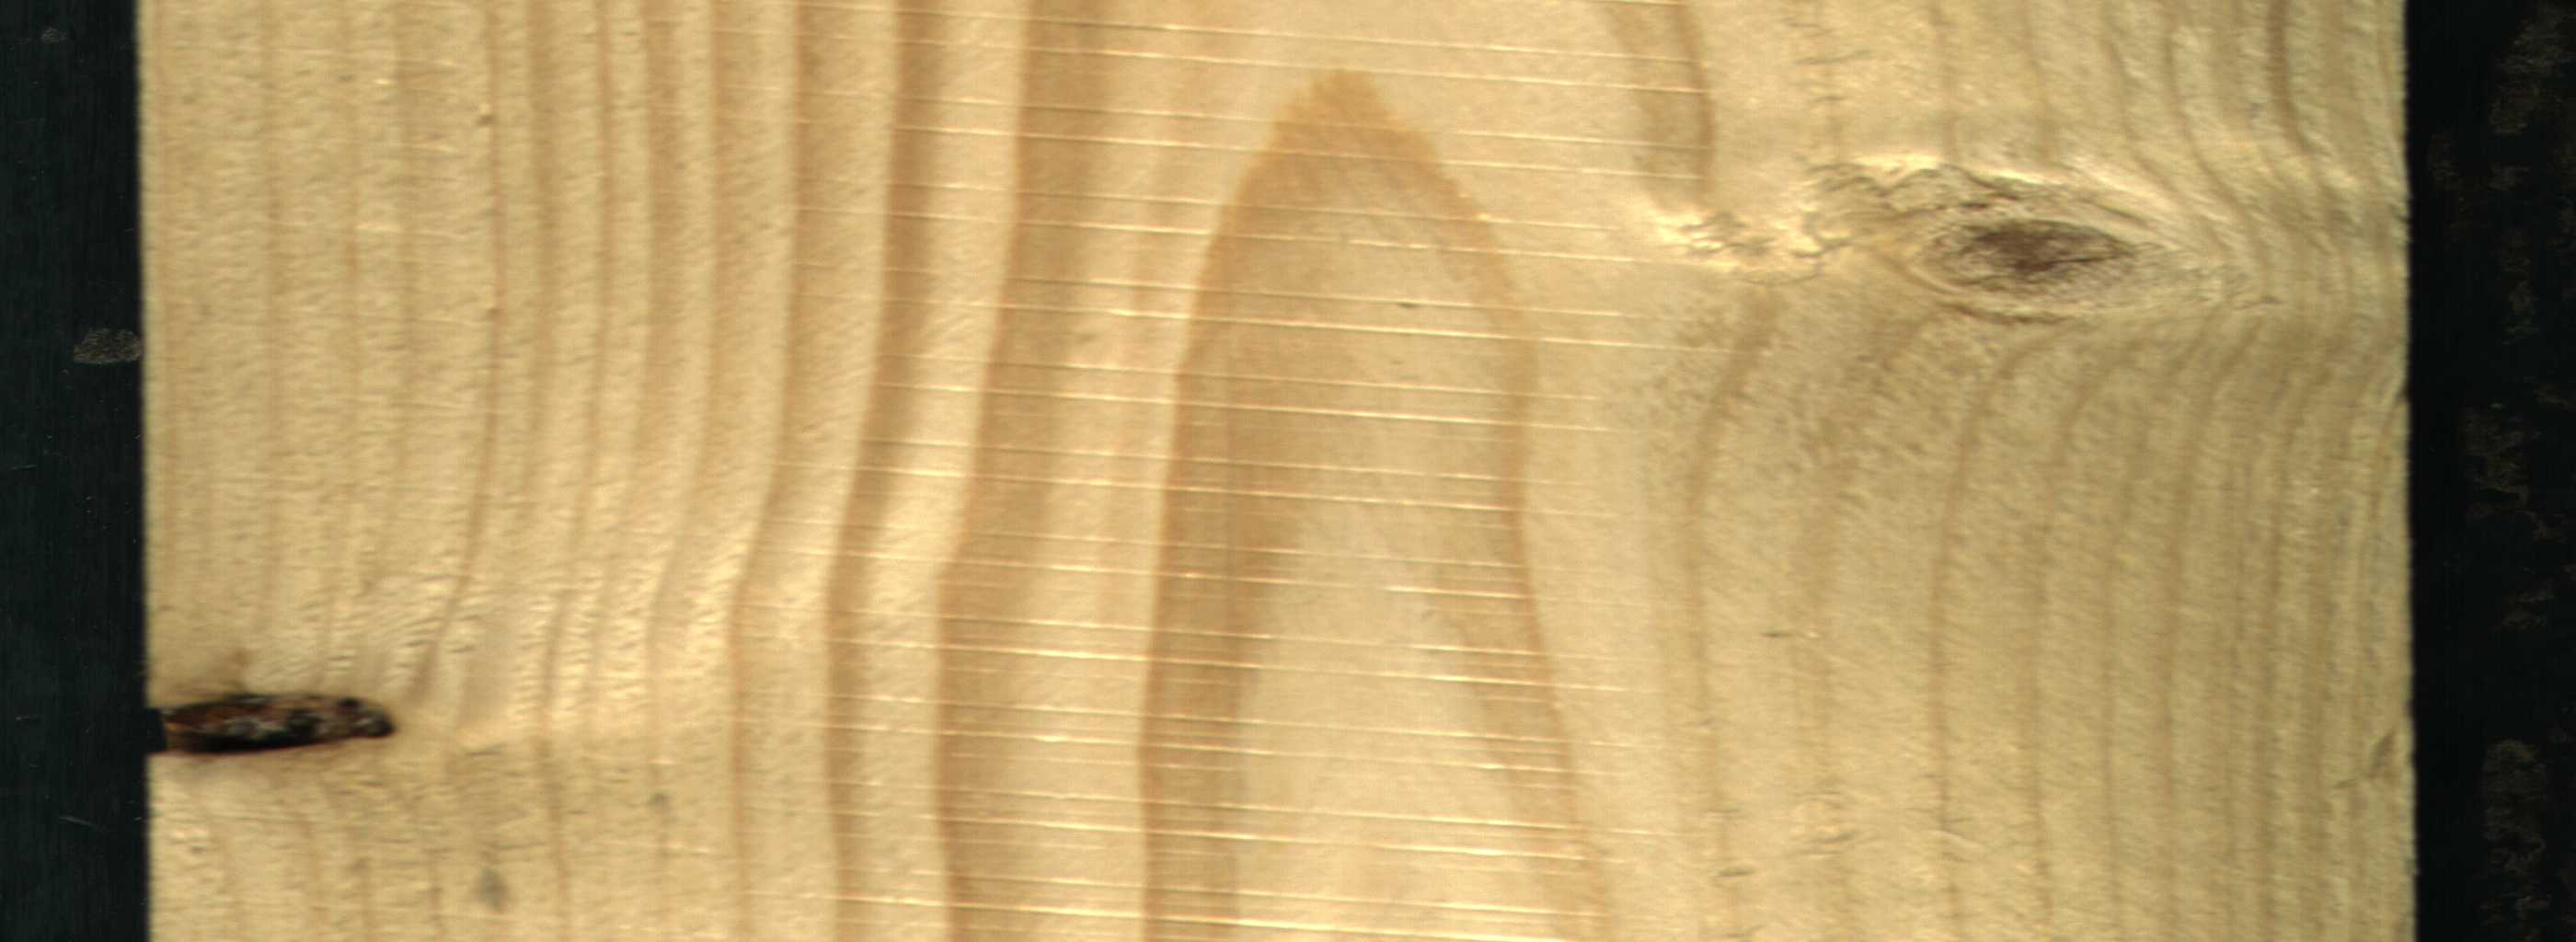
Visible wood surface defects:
Knot_missing
Live_Knot